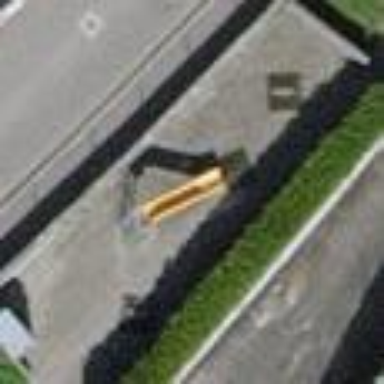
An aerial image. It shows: Playground area for leisure activities on the land.